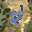
Label: 8